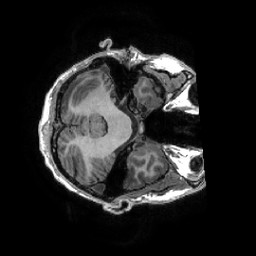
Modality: T1w
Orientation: axial
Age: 31
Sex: male
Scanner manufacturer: ge
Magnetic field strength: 3 T
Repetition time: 0.0073 s
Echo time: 0.003 s